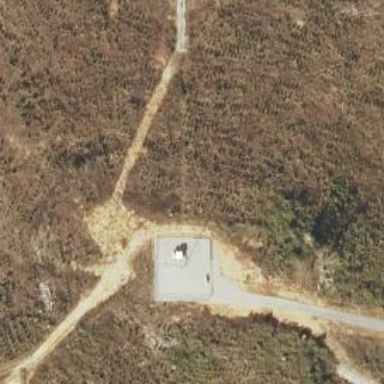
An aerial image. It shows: Communication mast tower.